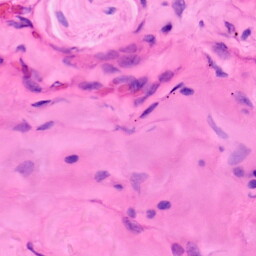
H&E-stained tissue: Lung